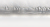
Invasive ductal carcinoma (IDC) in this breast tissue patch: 0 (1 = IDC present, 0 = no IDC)